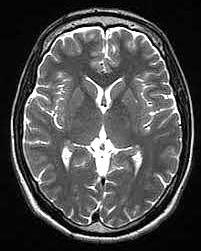
Label: notumor